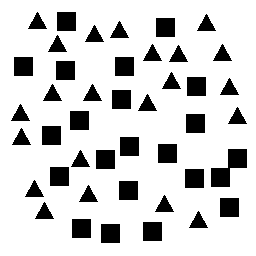
Squares: 22
Triangles: 22
Stars: 0
Total shapes: 44